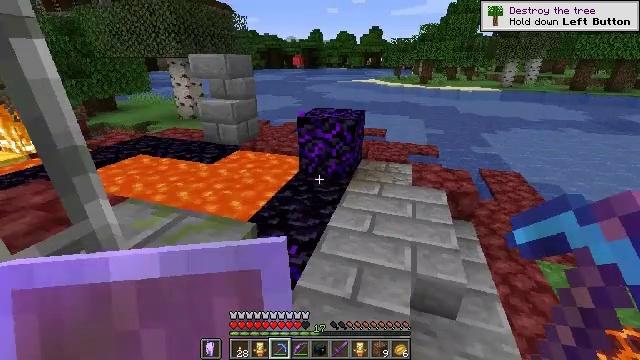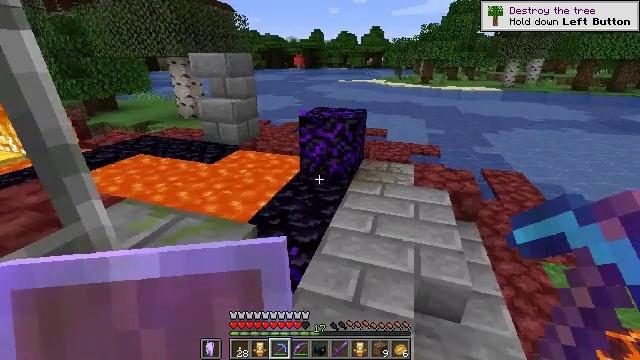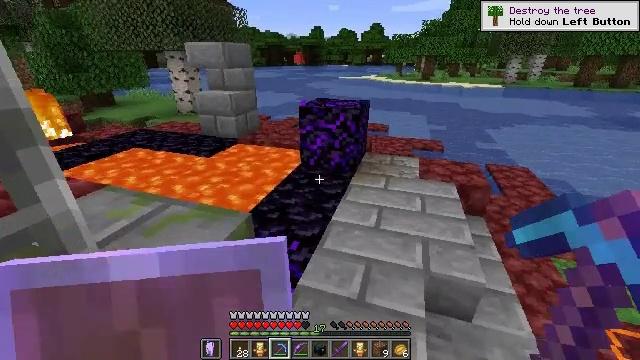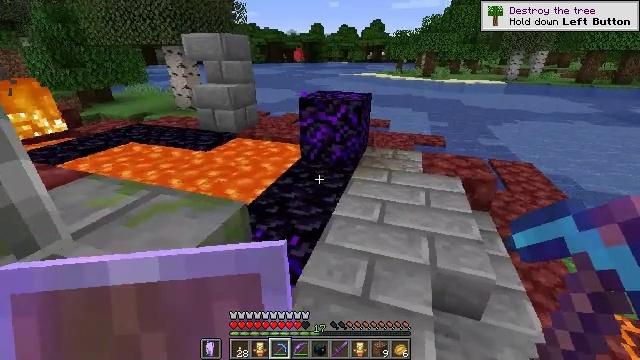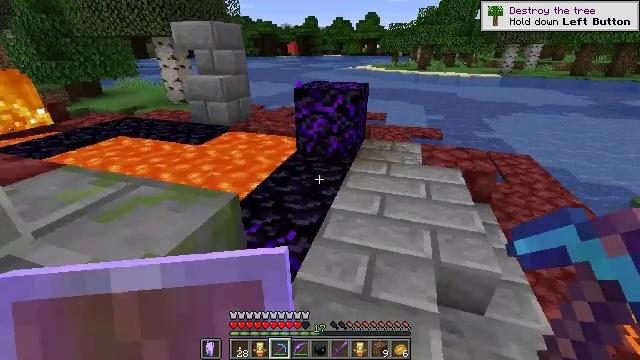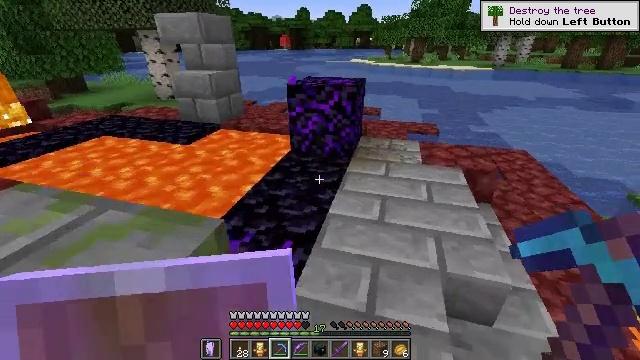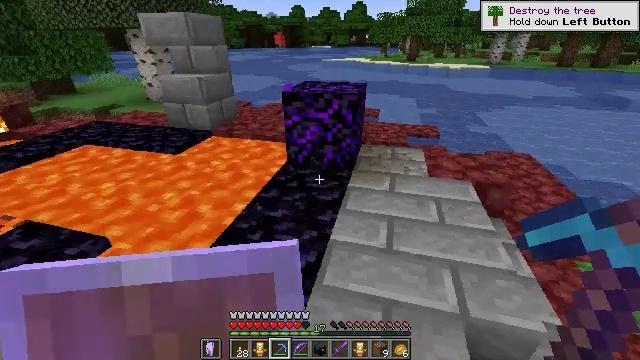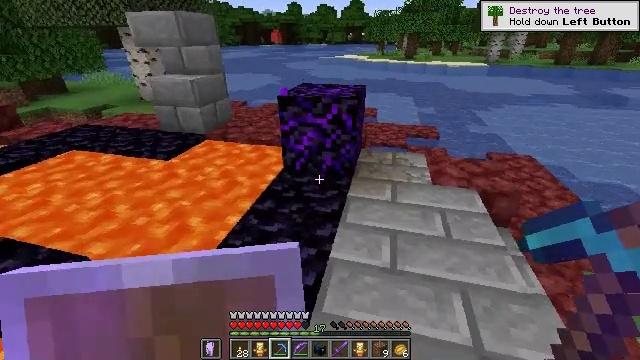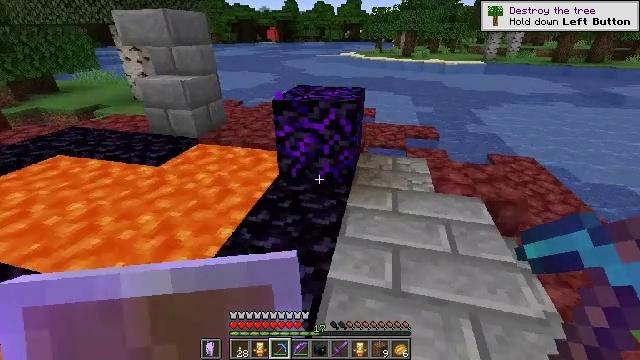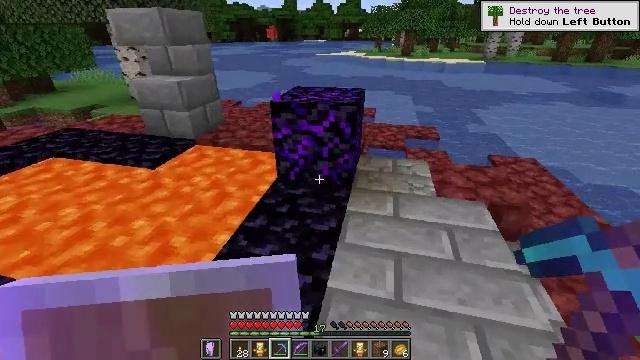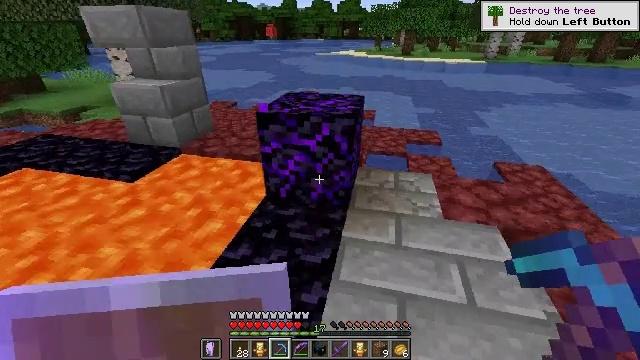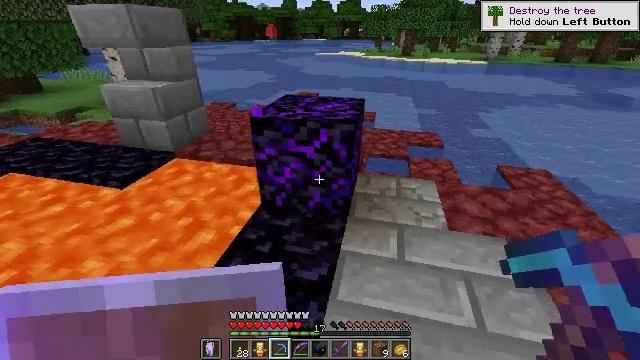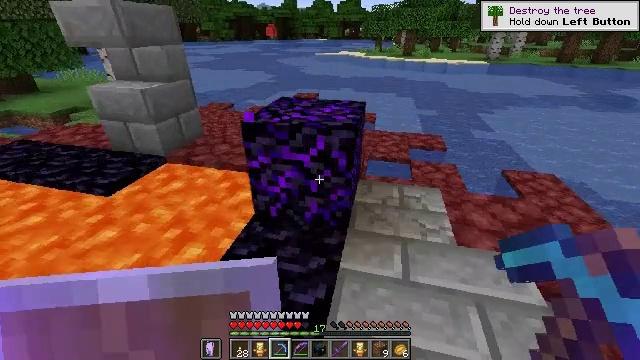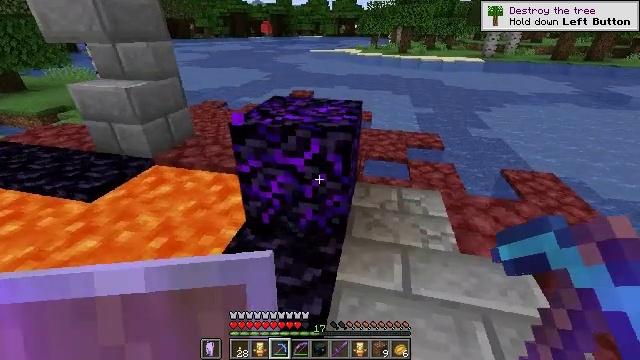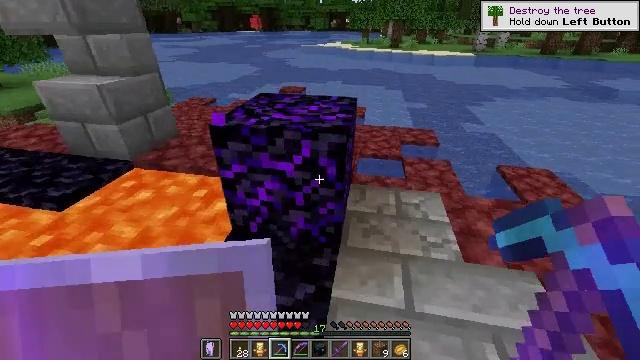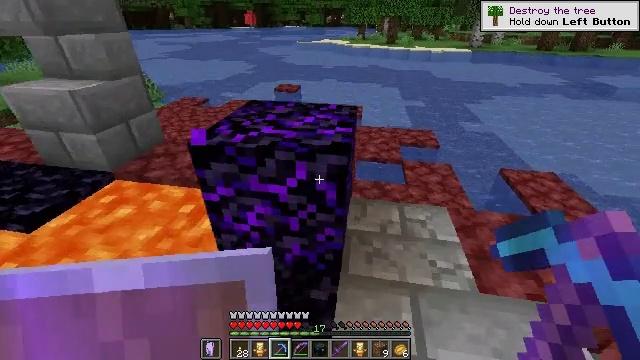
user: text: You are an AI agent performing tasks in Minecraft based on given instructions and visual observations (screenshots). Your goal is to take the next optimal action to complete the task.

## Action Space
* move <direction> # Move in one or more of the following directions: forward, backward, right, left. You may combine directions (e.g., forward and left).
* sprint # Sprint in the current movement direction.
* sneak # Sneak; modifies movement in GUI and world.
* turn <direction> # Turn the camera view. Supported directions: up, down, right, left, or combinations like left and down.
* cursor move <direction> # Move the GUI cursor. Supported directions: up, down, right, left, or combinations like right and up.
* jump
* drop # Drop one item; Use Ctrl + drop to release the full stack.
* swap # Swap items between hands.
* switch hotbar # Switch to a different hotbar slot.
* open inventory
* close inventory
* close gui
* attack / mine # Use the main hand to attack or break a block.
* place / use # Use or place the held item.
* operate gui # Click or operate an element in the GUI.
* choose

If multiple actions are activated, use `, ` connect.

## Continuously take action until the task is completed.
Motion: motion action
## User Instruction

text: Attack the crying obsidian to obtain it.
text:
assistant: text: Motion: move forward
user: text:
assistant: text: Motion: move forward
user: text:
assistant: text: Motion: move forward
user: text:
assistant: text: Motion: move forward, turn right and down
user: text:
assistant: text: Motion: move forward, turn right and down
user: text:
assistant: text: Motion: move forward
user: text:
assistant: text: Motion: move forward
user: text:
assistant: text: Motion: move forward
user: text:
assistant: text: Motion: move forward
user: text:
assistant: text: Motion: move forward
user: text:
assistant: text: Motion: move forward
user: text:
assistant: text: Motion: move forward
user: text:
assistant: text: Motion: move forward
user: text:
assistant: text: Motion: move forward, turn right and down
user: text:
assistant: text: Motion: move forward
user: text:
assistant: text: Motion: move forward
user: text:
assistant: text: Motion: move forward
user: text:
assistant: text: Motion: no_op
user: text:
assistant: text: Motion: no_op
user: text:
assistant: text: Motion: no_op
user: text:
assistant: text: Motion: no_op
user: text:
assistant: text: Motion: no_op
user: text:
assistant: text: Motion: no_op
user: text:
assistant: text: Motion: no_op
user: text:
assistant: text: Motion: no_op
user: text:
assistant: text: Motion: no_op
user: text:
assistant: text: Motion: no_op
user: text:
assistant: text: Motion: no_op
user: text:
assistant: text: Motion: no_op
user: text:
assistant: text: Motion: no_op